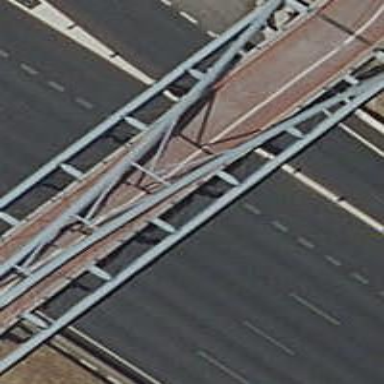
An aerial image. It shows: Asphalt motorway.